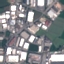
Land use / land cover: Industrial